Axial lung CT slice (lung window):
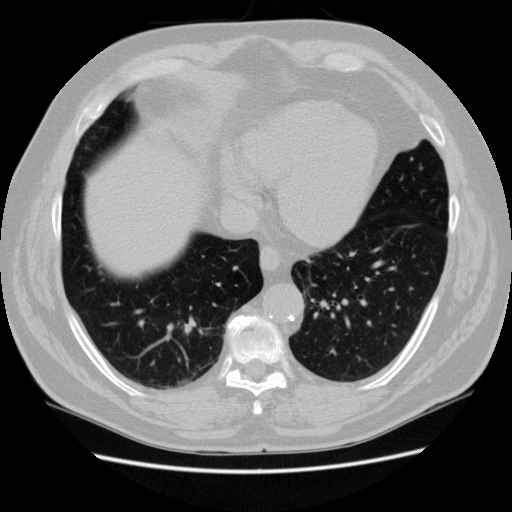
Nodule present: yes
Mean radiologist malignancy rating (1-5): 3